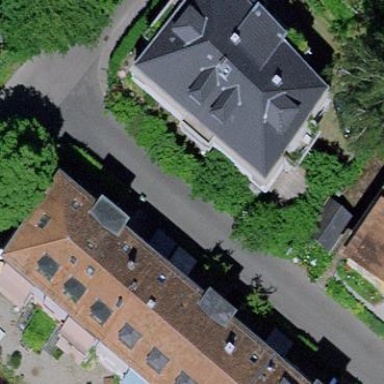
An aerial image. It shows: Hipped roof on residential building.